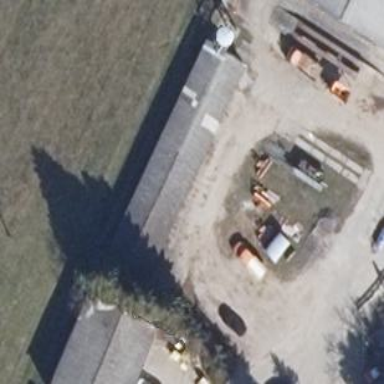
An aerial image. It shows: Garage.